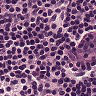
Metastatic tissue present: no